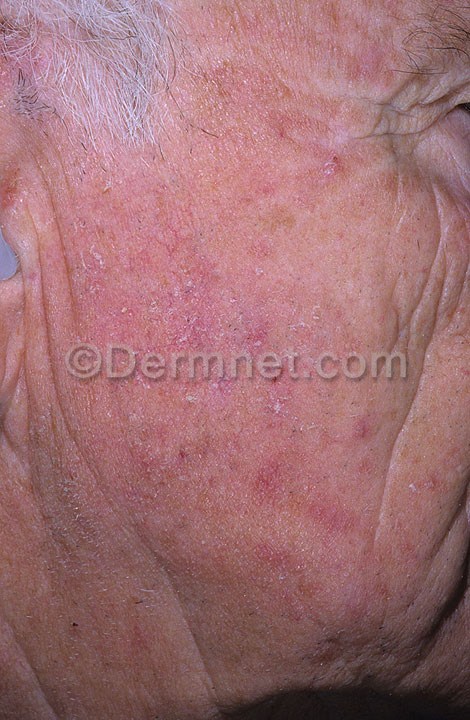
Disease: Tinea Ringworm Candidiasis and other Fungal Infections